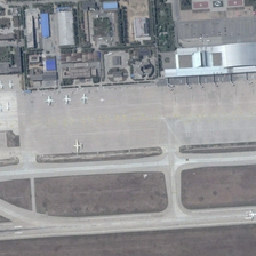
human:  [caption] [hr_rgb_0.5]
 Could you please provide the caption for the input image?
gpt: the idle termial building sits besides the large apron and two airstrip is seated alongside it .

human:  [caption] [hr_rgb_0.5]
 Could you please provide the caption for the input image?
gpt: a rectangle parking aron between the runway and the terminal .

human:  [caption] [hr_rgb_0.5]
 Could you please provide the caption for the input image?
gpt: some plane are standing on a parking apron lying between brown field with runways built on it and some buildings .

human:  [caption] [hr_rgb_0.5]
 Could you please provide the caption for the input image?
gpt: some plane are standing on a parking apron lying between brown field .

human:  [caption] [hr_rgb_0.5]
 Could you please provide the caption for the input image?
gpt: a white plane is on the runway while several other planes are near some buildings and green trees .